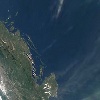
Label: water